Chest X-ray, AP view. Patient: 60 years old, sex M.
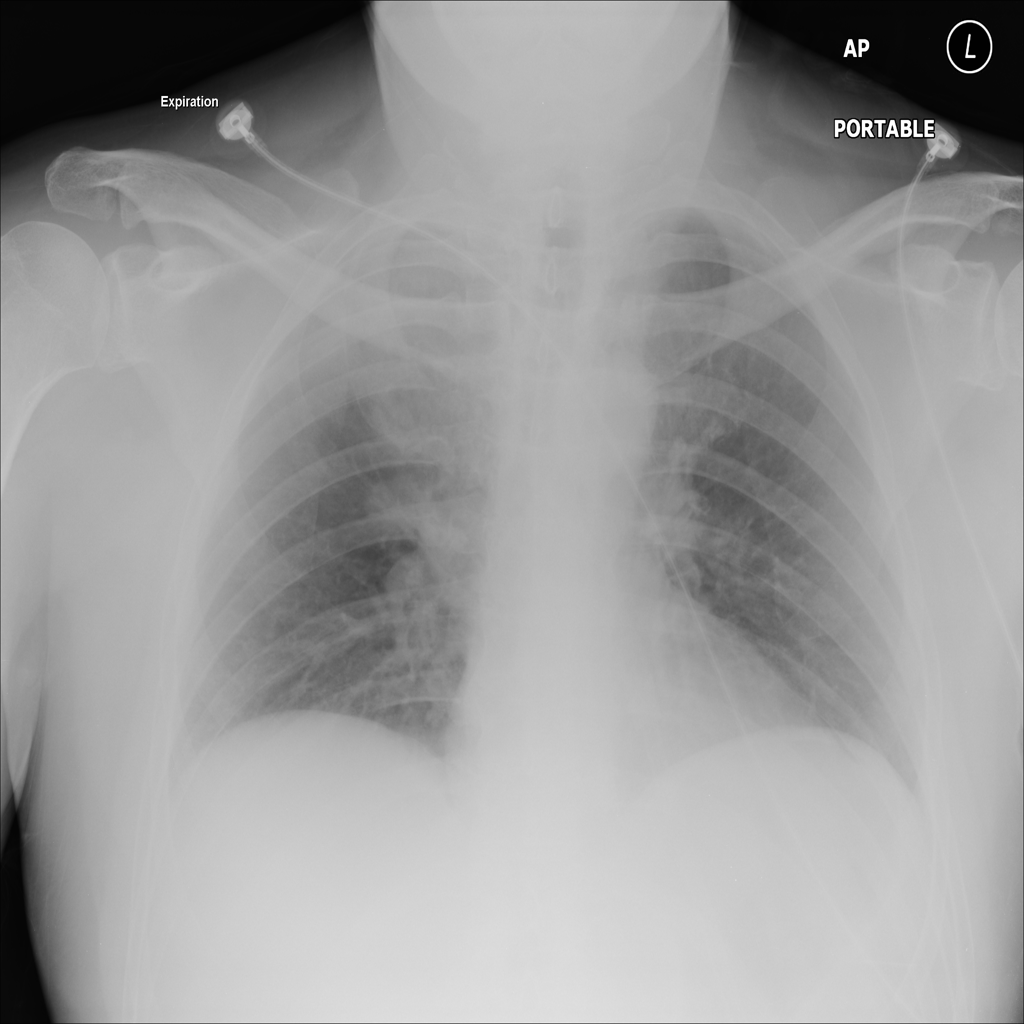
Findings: Pneumothorax